Question: I have a question regarding rounded corners and text background color for a custom 'UIView'.
Basically, I need to achieve an effect like this (image attached - notice the rounded corners on one side) in a custom UIView:

I'm thinking the approach to use is:
- - - -
However, I'm not sure whether this is the only solution (or for that matter, whether this is the most efficient solution).
Using a 'UIWebView' is not an option, so I have to do it in a custom 'UIView'.
My question being, is this the best approach to use, and am I on the right track? Or am I missing out something important or going about it the wrong way?
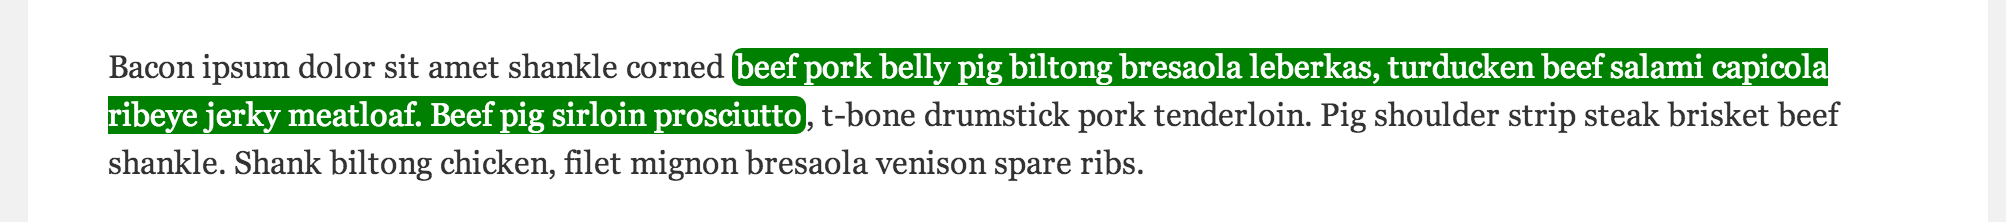
Answer: Create a custom-view, which renders same old 'NSAttributedString', but with rounded-corners.
> Unlike Android's 'SpannableString', iOS does not support "custom-render for custom-string-attributes", at least not without an entire custom-view (at time of writing, 2022).
---
I managed to achieve the above effect, so thought I'd post an answer for the same.
If anyone has any suggestions about making this more effective, please feel free to contribute. I'll be sure to mark your answer as the correct one. :)
For doing this, you'll need to add a "custom attribute" to 'NSAttributedString'.
Basically, what that means is that you can add any key-value pair, as long as it is something that you can add to an 'NSDictionary' instance. If the system does not recognize that attribute, it does nothing. It is up to you, as the developer, to provide a custom implementation and behavior for that attribute.
For the purposes of this answer, let us assume I've added a custom attribute called: '@"MyRoundedBackgroundColor"' with a value of '[UIColor greenColor]'.
For the steps that follow, you'll need to have a basic understanding of how 'CoreText' gets stuff done. Check out <URL> for understanding what's a frame/line/glyph run/glyph, etc.
So, here are the steps:
1. Create a custom UIView subclass.
2. Have a property for accepting an NSAttributedString.
3. Create a CTFramesetter using that NSAttributedString instance.
4. Override the drawRect: method
5. Create a CTFrame instance from the CTFramesetter.
6. You will need to give a CGPathRef to create the CTFrame. Make that CGPath to be the same as the frame in which you wish to draw the text.
7. Get the current graphics context and flip the text coordinate system.
8. Using CTFrameGetLines(...), get all the lines in the CTFrame you just created.
9. Using CTFrameGetLineOrigins(...), get all the line origins for the CTFrame.
10. Start a for loop - for each line in the array of CTLine...
11. Set the text position to the start of the CTLine using CGContextSetTextPosition(...).
12. Using CTLineGetGlyphRuns(...) get all the Glyph Runs (CTRunRef) from the CTLine.
13. Start another for loop - for each glyphRun in the array of CTRun...
14. Get the range of the run using CTRunGetStringRange(...).
15. Get typographic bounds using CTRunGetTypographicBounds(...).
16. Get the x offset for the run using CTLineGetOffsetForStringIndex(...).
17. Calculate the bounding rect (let's call it runBounds) using the values returned from the aforementioned functions.
18. Remember - CTRunGetTypographicBounds(...) requires pointers to variables to store the "ascent" and "descent" of the text. You need to add those to get the run height.
19. Get the attributes for the run using CTRunGetAttributes(...).
20. Check if the attribute dictionary contains your attribute.
21. If your attribute exists, calculate the bounds of the rectangle that needs to be painted.
22. Core text has the line origins at the baseline. We need to draw from the lowermost point of the text to the topmost point. Thus, we need to adjust for descent.
23. So, subtract the descent from the bounding rect that we calculated in step 16 (runBounds).
24. Now that we have the runBounds, we know what area we want to paint - now we can use any of the CoreGraphis/UIBezierPath methods to draw and fill a rect with specific rounded corners.
25. UIBezierPath has a convenience class method called bezierPathWithRoundedRect:byRoundingCorners:cornerRadii: that let's you round specific corners. You specify the corners using bit masks in the 2nd parameter.
26. Now that you've filled the rect, simply draw the glyph run using CTRunDraw(...).
27. Celebrate victory for having created your custom attribute - drink a beer or something! :D
Regarding detecting that the attribute range extends over multiple runs, you can get the entire effective range of your custom attribute when the 1st run encounters the attribute. If you find that the length of the maximum effective range of your attribute is greater than the length of your run, you need to paint sharp corners on the right side (for a left to right script). More math will let you detect the highlight corner style for the next line as well. :)
Attached is a screenshot of the effect. The box on the top is a standard 'UITextView', for which I've set the attributedText. The box on the bottom is the one that has been implemented using the above steps. The same attributed string has been set for both the textViews.

Again, if there is a better approach than the one that I've used, please do let me know! :D
Hope this helps the community. :)
Cheers!